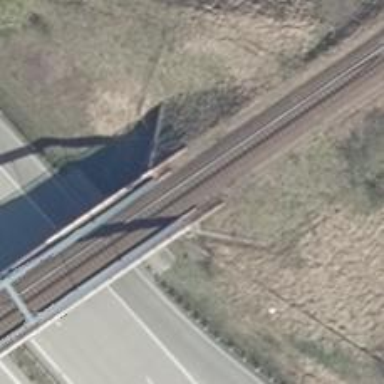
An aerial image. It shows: Railway bridge.